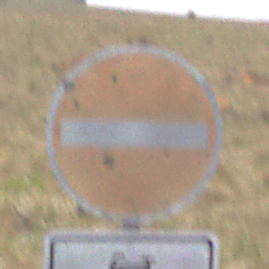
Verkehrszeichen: VerbotDerEinfahrt
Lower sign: EinspurigeFahrzeugeFrei1
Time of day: Midday
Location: Outdoor (Nature)
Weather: PartlyCloudy
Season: NotSpecified
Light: Natural